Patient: sex M, age 35
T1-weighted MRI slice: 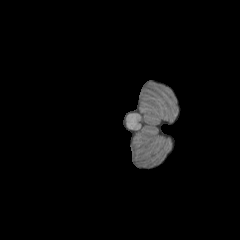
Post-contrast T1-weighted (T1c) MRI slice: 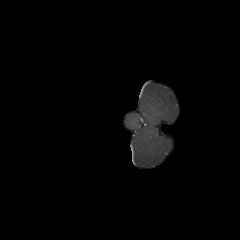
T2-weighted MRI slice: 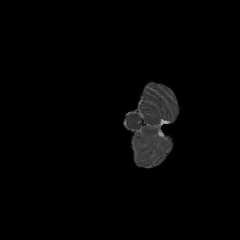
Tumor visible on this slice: no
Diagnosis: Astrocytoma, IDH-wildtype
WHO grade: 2